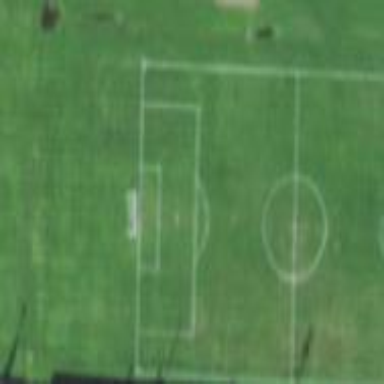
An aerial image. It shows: Multi-sport pitch for leisure and various sports activities.